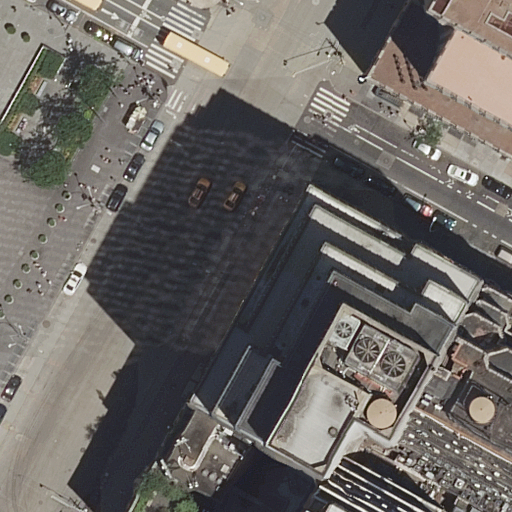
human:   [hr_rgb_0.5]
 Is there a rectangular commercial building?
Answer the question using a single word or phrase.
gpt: no

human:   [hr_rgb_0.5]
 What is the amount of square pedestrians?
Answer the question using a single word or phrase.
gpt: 0

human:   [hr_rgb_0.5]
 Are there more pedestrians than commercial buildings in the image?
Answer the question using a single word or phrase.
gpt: yes

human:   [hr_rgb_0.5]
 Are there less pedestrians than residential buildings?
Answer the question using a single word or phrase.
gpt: yes

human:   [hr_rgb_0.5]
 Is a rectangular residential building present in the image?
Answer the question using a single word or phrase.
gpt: yes

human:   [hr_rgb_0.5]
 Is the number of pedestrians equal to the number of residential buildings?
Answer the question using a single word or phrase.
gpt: no

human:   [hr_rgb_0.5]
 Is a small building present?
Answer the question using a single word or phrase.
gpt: yes

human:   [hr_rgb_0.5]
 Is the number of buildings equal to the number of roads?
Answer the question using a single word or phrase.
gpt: no

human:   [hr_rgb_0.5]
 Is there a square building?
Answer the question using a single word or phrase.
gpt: no

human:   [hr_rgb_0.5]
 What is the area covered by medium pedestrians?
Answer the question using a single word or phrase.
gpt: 122m2

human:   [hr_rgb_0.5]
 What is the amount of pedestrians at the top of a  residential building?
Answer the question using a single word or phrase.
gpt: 2

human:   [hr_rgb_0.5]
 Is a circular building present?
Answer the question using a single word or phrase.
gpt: no

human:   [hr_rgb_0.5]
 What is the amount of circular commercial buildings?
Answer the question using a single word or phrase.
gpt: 0

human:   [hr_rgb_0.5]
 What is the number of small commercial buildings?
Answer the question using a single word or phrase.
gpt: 0

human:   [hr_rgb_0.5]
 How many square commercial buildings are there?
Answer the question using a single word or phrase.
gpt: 0

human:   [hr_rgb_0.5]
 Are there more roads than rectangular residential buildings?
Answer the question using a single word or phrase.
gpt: no

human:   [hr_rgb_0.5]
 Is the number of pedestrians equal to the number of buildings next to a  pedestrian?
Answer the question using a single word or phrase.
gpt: no

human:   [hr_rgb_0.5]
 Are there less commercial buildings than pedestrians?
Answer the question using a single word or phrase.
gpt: yes

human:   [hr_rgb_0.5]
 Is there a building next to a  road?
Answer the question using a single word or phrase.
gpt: yes

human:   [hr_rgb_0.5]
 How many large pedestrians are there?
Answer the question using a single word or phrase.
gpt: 1

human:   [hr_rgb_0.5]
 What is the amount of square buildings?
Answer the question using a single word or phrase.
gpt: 0

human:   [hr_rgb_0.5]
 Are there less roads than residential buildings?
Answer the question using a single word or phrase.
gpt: yes

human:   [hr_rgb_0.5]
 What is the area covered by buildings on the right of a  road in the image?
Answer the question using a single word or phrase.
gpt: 3380m2

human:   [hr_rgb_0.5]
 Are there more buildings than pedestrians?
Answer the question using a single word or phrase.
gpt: yes

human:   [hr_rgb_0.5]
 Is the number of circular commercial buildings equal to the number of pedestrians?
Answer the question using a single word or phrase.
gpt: no

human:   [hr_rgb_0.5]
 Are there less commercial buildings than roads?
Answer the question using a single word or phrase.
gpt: yes

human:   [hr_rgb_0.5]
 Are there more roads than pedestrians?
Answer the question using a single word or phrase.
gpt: yes

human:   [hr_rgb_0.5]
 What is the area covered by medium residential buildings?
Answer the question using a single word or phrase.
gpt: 1009m2

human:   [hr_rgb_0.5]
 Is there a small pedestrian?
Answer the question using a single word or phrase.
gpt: no

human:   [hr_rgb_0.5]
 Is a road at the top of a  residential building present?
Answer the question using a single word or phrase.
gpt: yes

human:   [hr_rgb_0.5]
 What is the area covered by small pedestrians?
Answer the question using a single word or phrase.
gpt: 0m2

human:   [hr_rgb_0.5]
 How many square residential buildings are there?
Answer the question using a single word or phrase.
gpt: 0

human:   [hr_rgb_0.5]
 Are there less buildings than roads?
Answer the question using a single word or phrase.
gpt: no

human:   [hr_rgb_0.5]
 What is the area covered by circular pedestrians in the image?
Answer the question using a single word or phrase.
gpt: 0m2

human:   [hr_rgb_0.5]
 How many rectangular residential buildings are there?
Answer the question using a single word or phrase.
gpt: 4

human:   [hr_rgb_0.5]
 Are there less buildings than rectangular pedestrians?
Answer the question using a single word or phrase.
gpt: no